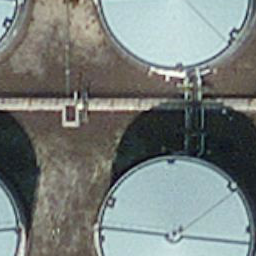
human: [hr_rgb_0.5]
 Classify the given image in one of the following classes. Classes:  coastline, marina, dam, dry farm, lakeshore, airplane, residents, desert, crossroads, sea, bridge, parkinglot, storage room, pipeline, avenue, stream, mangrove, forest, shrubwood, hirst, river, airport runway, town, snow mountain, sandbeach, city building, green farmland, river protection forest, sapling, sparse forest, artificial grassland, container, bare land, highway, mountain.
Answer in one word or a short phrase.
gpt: storage room